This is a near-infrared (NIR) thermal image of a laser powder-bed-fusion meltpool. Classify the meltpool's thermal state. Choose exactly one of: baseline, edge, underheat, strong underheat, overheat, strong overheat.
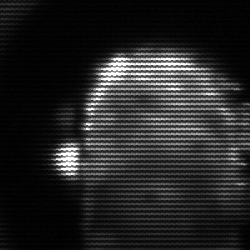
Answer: baseline